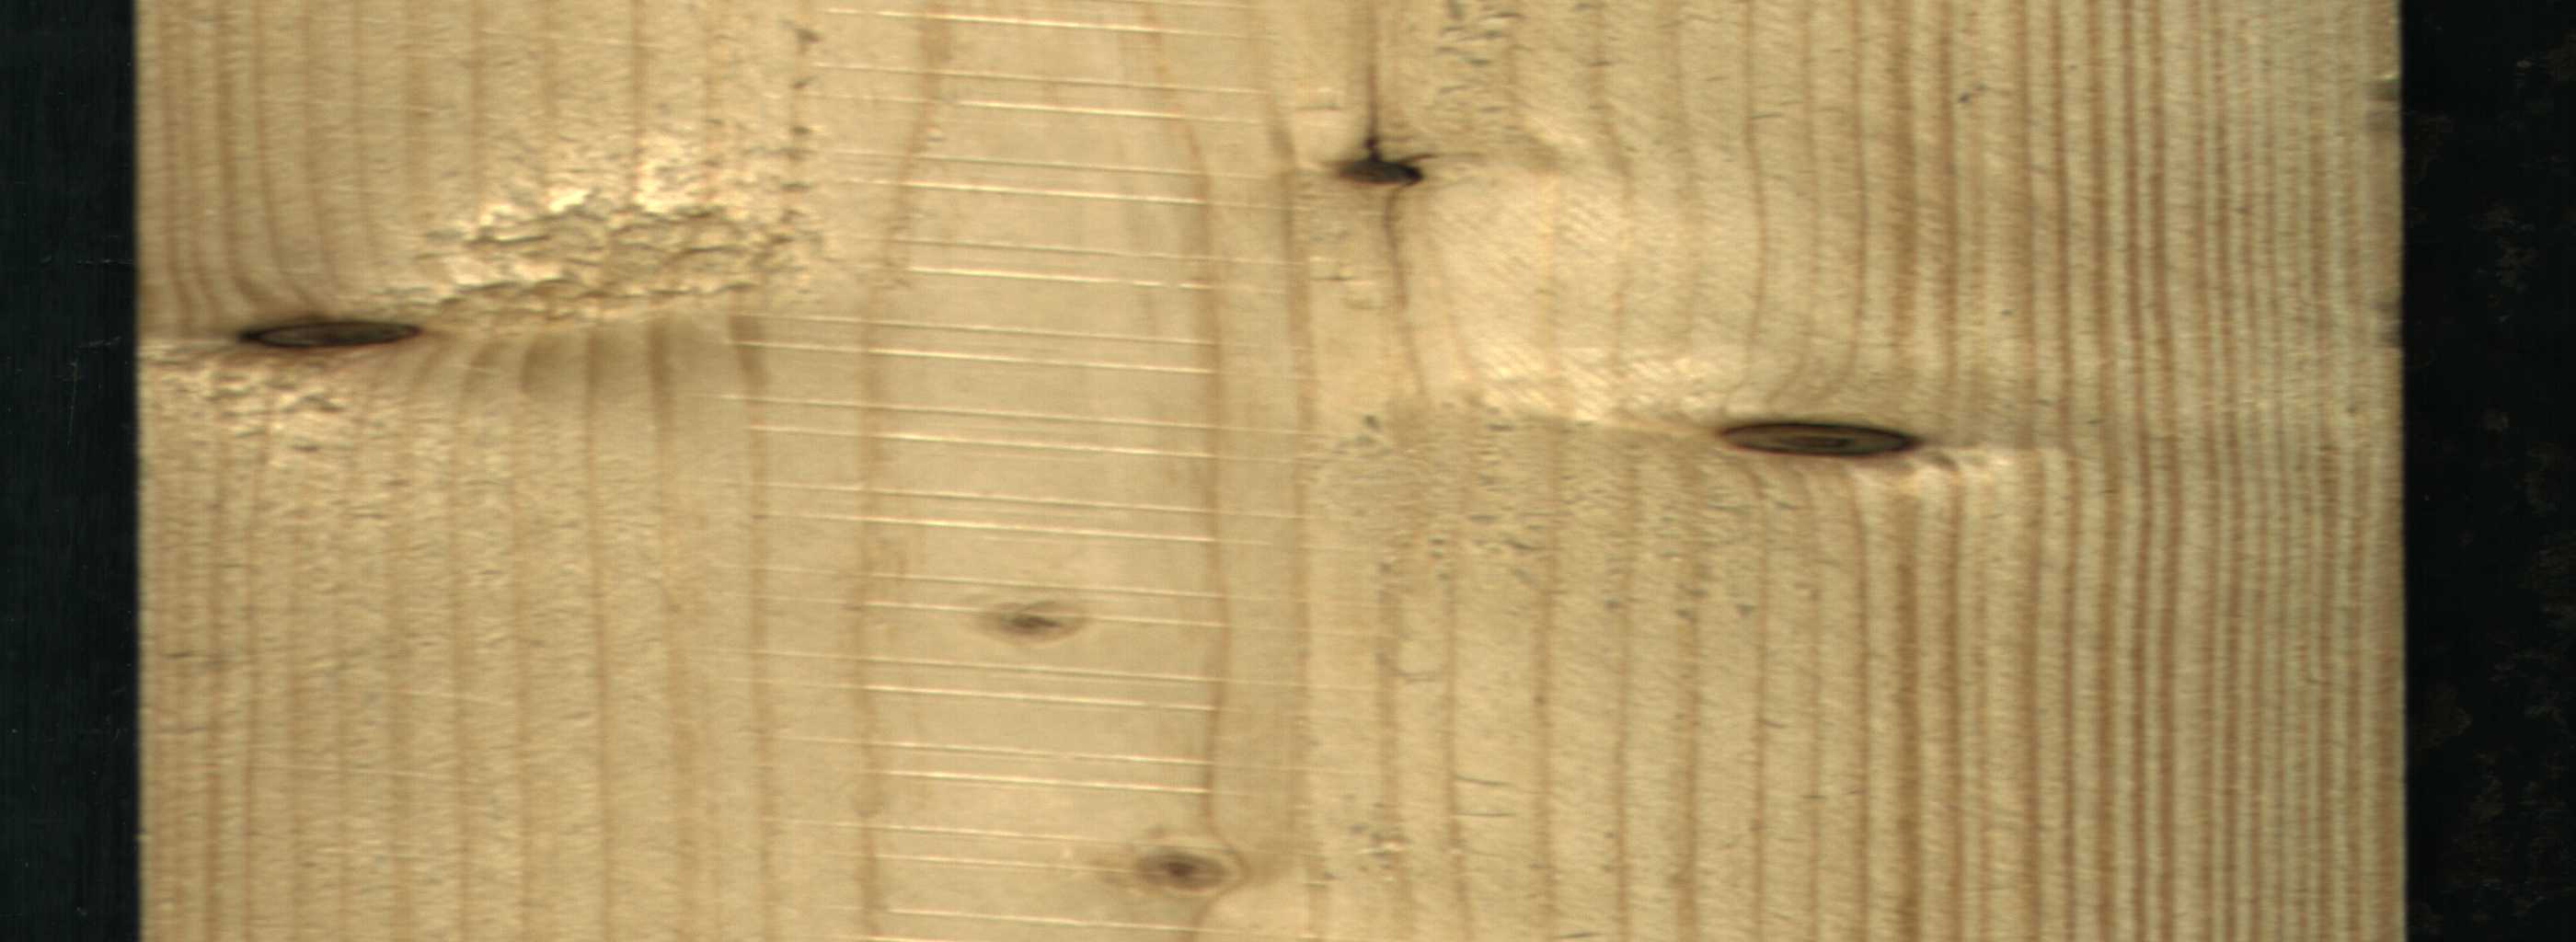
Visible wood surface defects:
Dead_Knot
Dead_Knot
Dead_Knot
Live_Knot
Live_Knot